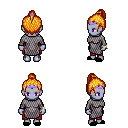
a pixel art fantasy rpg character, female body template, dark elf, purple skin, chain mail, red pants, light blonde short topknot hairstyle, purple tiara, bracelets, black slippers, four views (front, back, left, right), 2x2 character sprite sheet, small pixel art, hard edges, no anti-aliasing